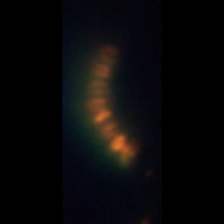
Taxon: Chaetoceros
Group: Diatoms